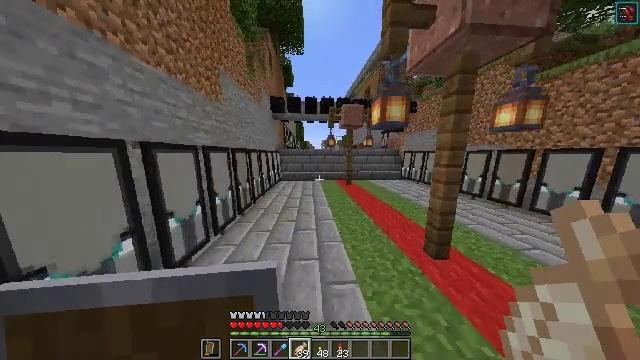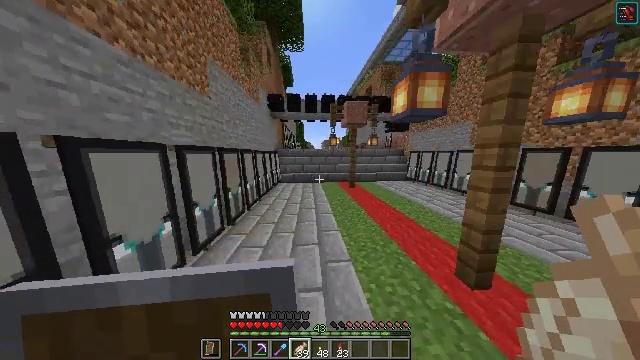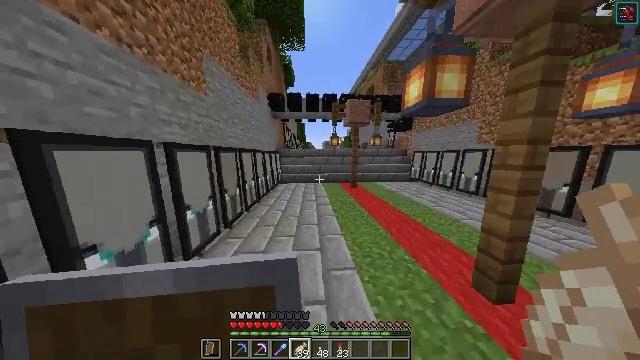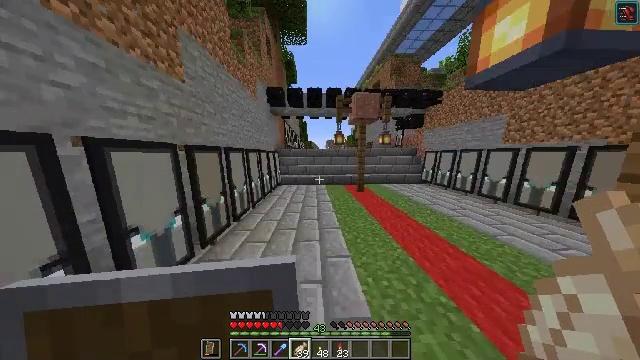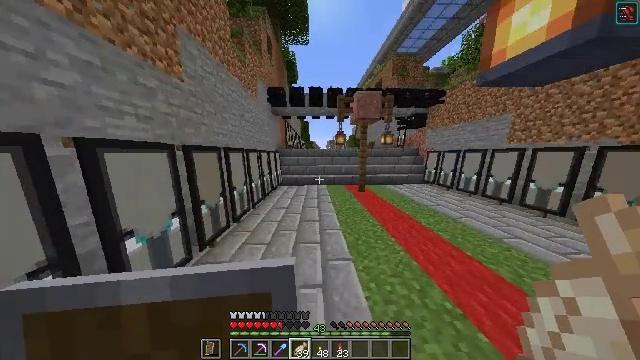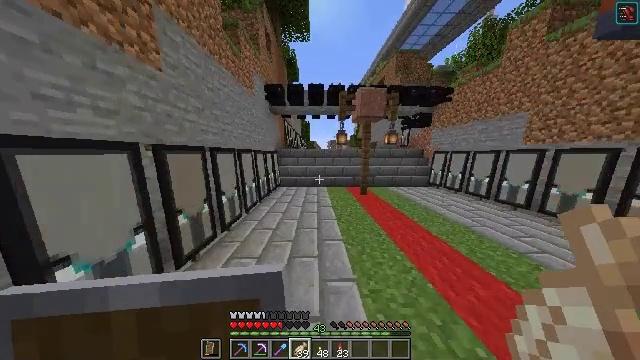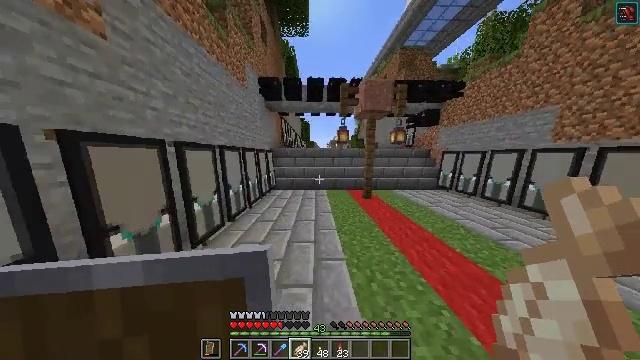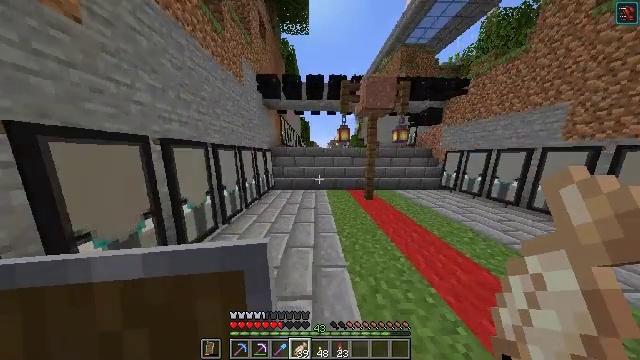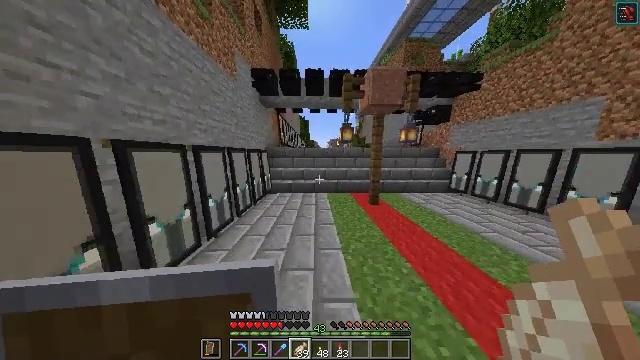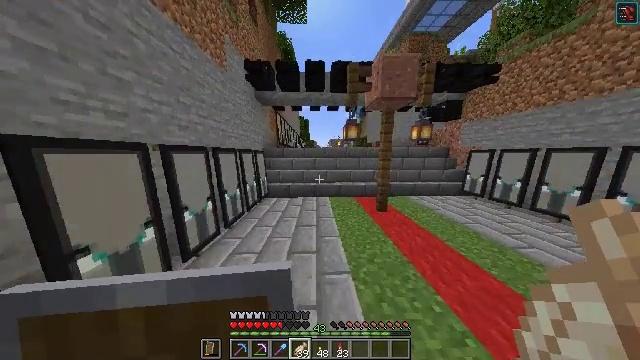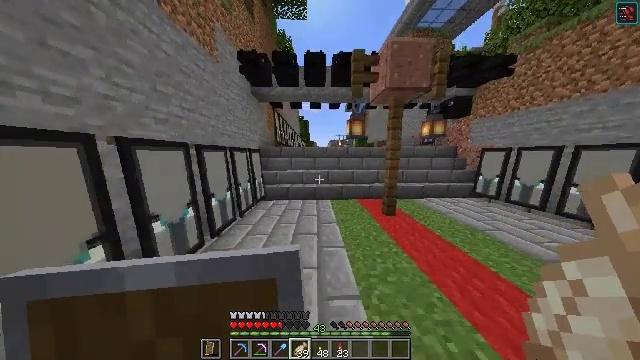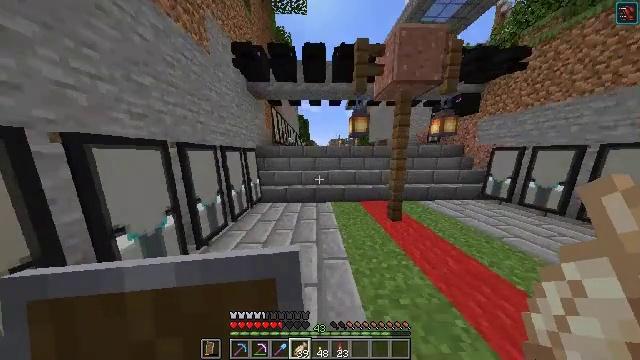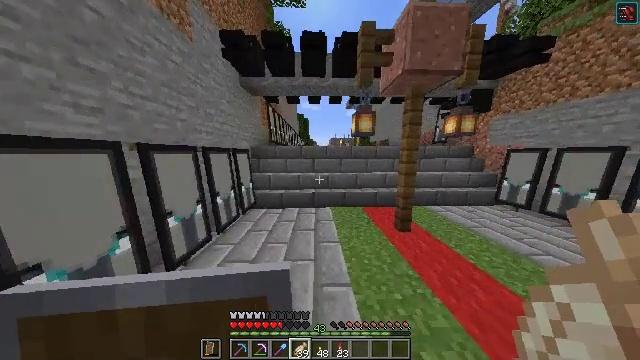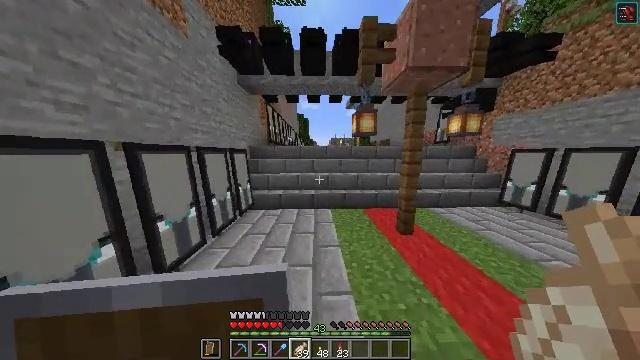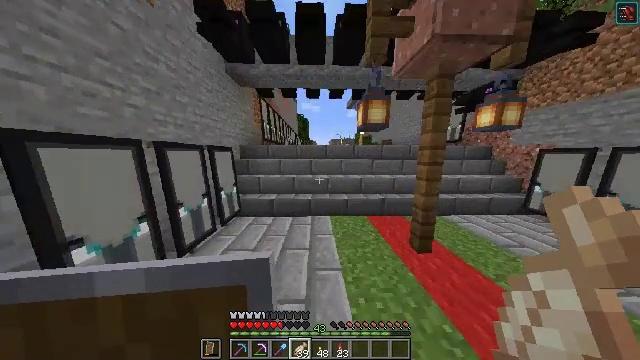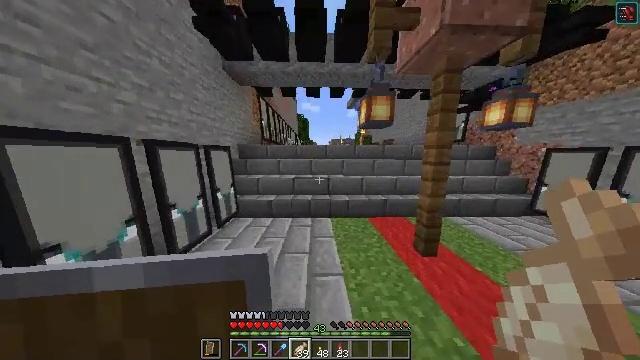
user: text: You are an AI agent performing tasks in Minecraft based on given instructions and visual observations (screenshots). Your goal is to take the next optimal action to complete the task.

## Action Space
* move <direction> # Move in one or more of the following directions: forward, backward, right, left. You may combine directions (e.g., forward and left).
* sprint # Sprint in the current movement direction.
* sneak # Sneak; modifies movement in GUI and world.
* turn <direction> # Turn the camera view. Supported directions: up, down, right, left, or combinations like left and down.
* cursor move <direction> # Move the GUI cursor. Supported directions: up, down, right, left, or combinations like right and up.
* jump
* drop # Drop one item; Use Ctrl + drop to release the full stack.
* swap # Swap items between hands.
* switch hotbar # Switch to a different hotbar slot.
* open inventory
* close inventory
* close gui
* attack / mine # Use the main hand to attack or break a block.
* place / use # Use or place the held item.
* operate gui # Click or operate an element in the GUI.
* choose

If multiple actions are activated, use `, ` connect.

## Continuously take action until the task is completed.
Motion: motion action
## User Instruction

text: Break the quartz pillar block.
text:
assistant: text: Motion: move forward
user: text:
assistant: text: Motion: move forward
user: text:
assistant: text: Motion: move forward, turn left
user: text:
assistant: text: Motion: move forward
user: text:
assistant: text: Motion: move forward
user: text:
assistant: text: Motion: move forward
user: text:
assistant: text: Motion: move forward
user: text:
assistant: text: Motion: move forward
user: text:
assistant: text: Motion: move forward
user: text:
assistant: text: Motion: move forward
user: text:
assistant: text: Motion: move forward
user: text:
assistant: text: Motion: move forward
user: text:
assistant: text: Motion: move forward
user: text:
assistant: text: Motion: move forward
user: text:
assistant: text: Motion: move forward and move left
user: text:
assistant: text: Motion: move forward and move left
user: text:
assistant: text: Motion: move forward
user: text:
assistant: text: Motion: move forward
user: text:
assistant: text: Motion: move forward
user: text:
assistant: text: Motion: move forward
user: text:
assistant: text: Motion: move forward, turn right
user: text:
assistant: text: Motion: move forward, turn right
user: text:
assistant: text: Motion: move forward, turn right
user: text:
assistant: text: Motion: move forward
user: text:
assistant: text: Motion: move forward, turn right
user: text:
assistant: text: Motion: move forward
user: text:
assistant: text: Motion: move forward
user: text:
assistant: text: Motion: move forward
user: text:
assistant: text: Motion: move forward
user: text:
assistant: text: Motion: move forward